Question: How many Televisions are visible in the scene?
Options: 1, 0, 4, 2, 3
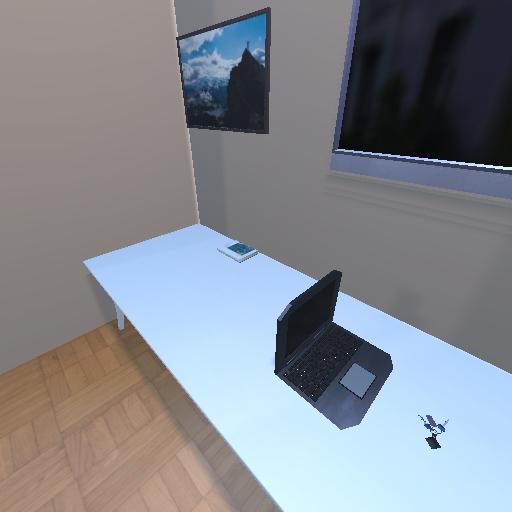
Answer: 1